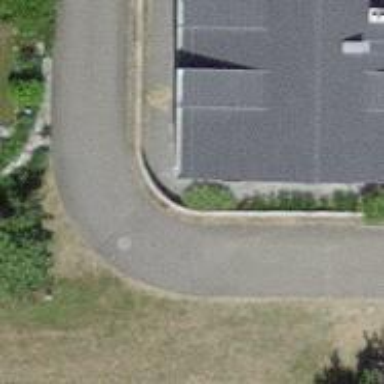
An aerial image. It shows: Residential road with asphalt surface.